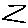
Label: zigzag